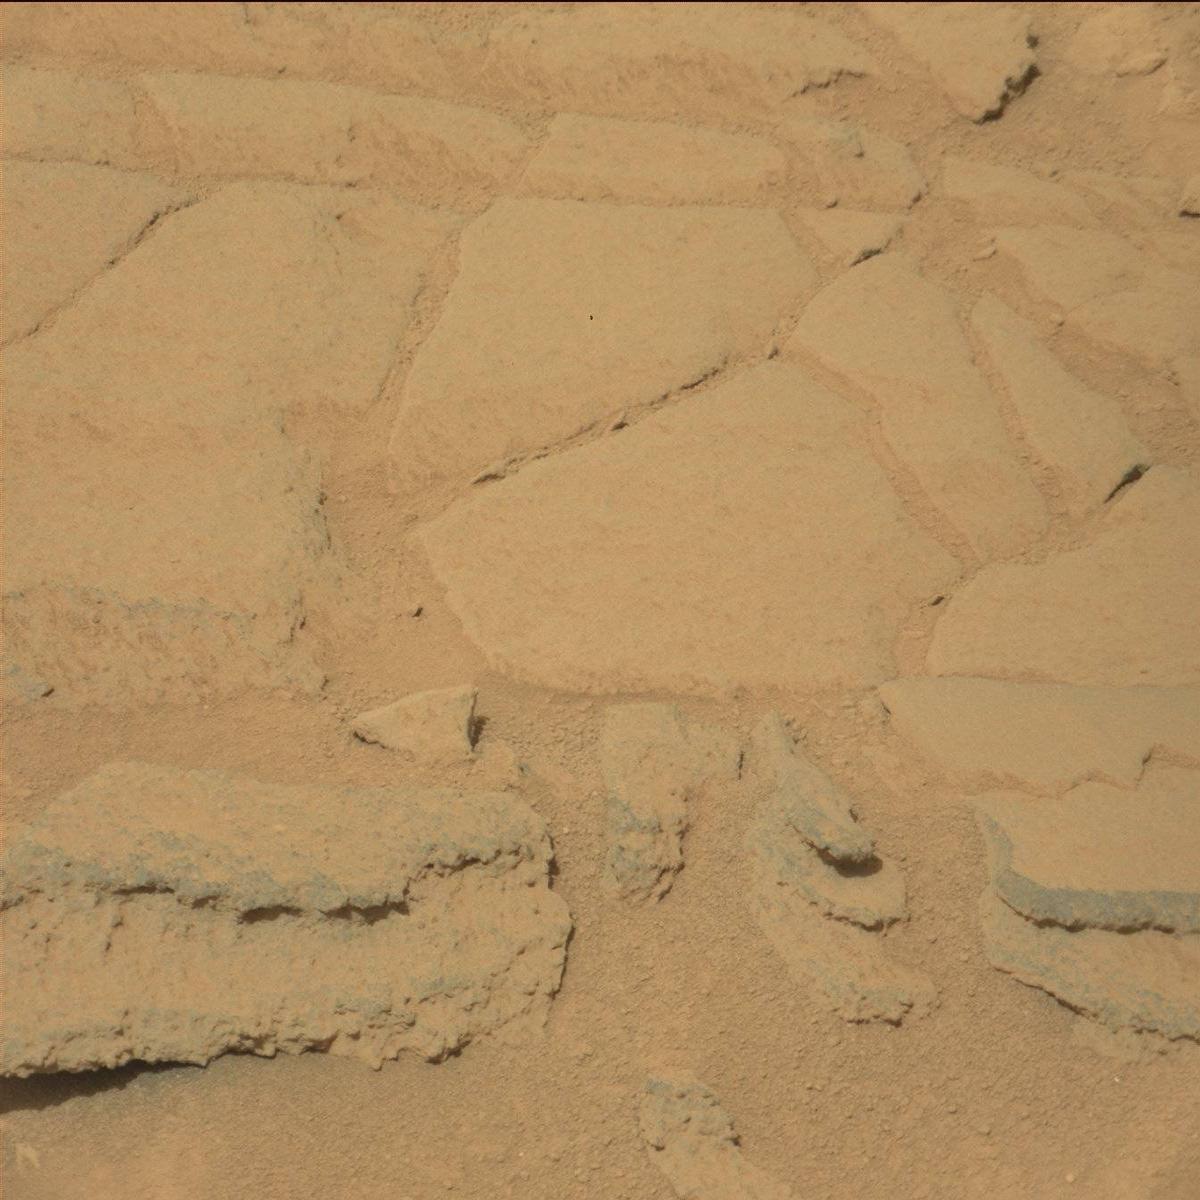
Terrain classes present: Bedrock, Sand / Soil